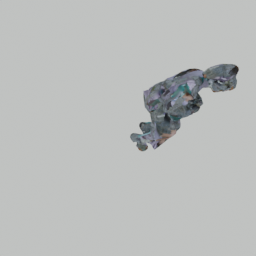
Label: people